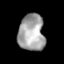
Tissue: skin
Cell type: Others
Senescence score: 0.7275
Nuclear area (px): 933
Mean DAPI intensity: 165.72